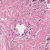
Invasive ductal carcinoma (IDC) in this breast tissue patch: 0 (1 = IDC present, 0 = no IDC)